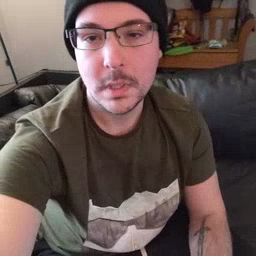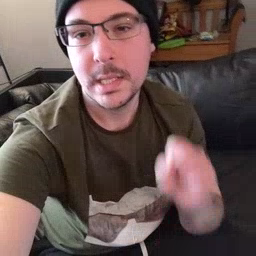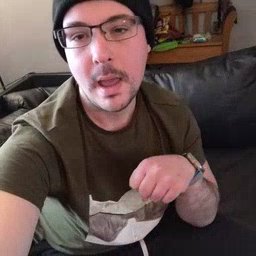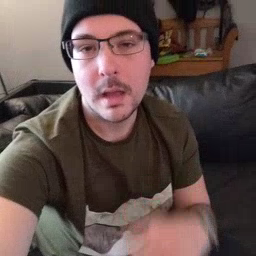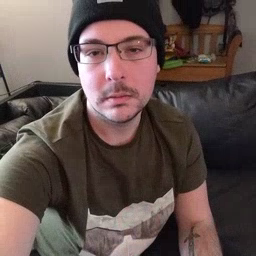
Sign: can